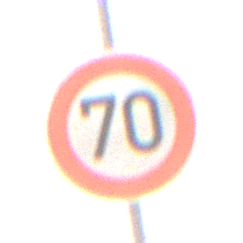
Verkehrszeichen: Geschwindigkeit70
Umgebung: Outdoor, Nature
Tageszeit: MorningAfternoon
Wetter: Overcast
Licht: Natural
Jahreszeit: NotSpecified
Kontrast: LowContrast